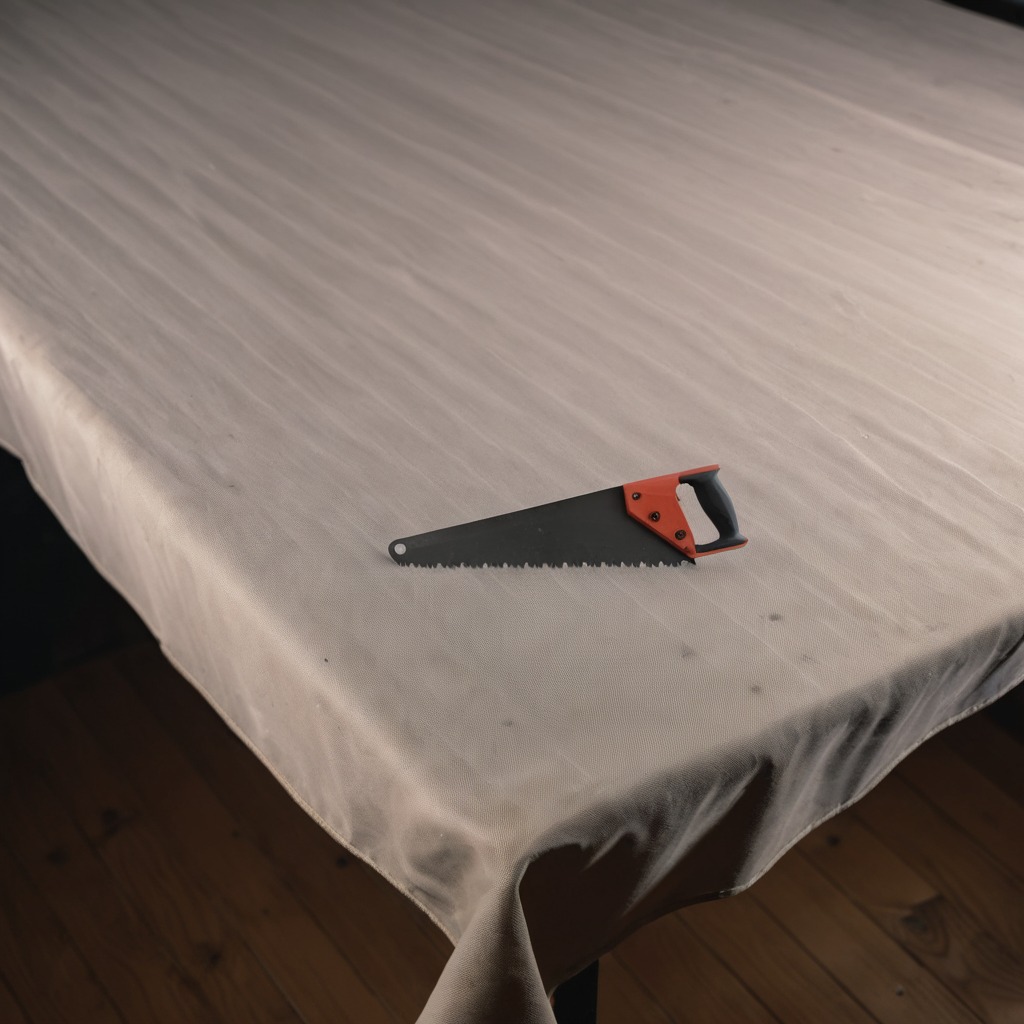
A metal saw is lying on a wooden table.